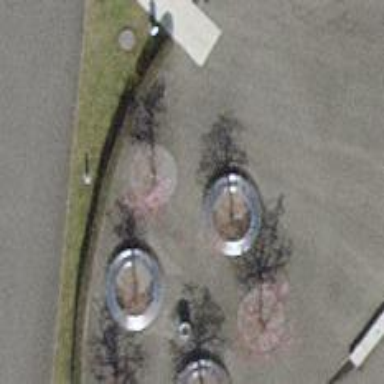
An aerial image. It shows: Bench for seating.